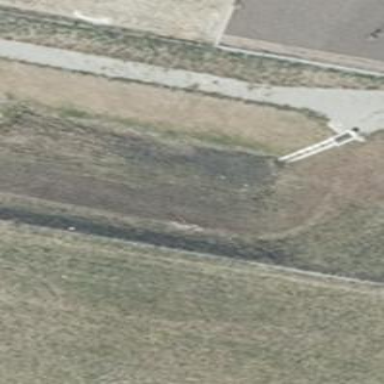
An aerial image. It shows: Retention basin used for land drainage.